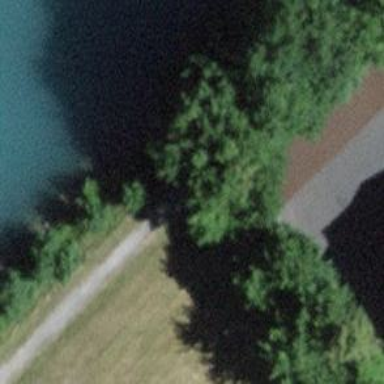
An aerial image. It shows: Unpaved path.